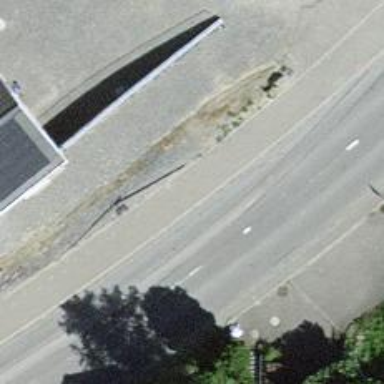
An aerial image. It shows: Cycleway.